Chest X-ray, PA view. Patient: 40 years old, sex F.
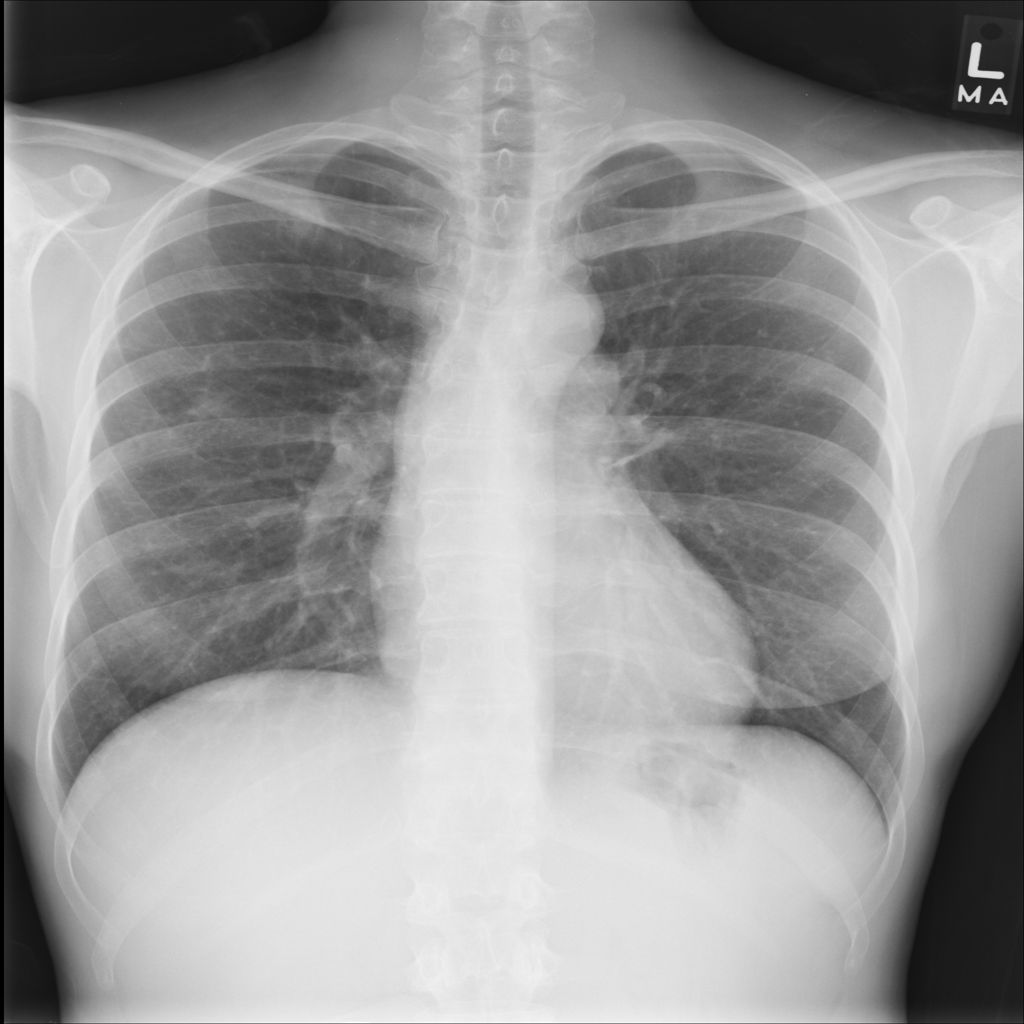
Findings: No Finding